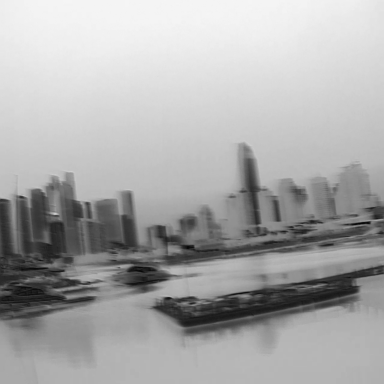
There are two canoes in the infrared image.